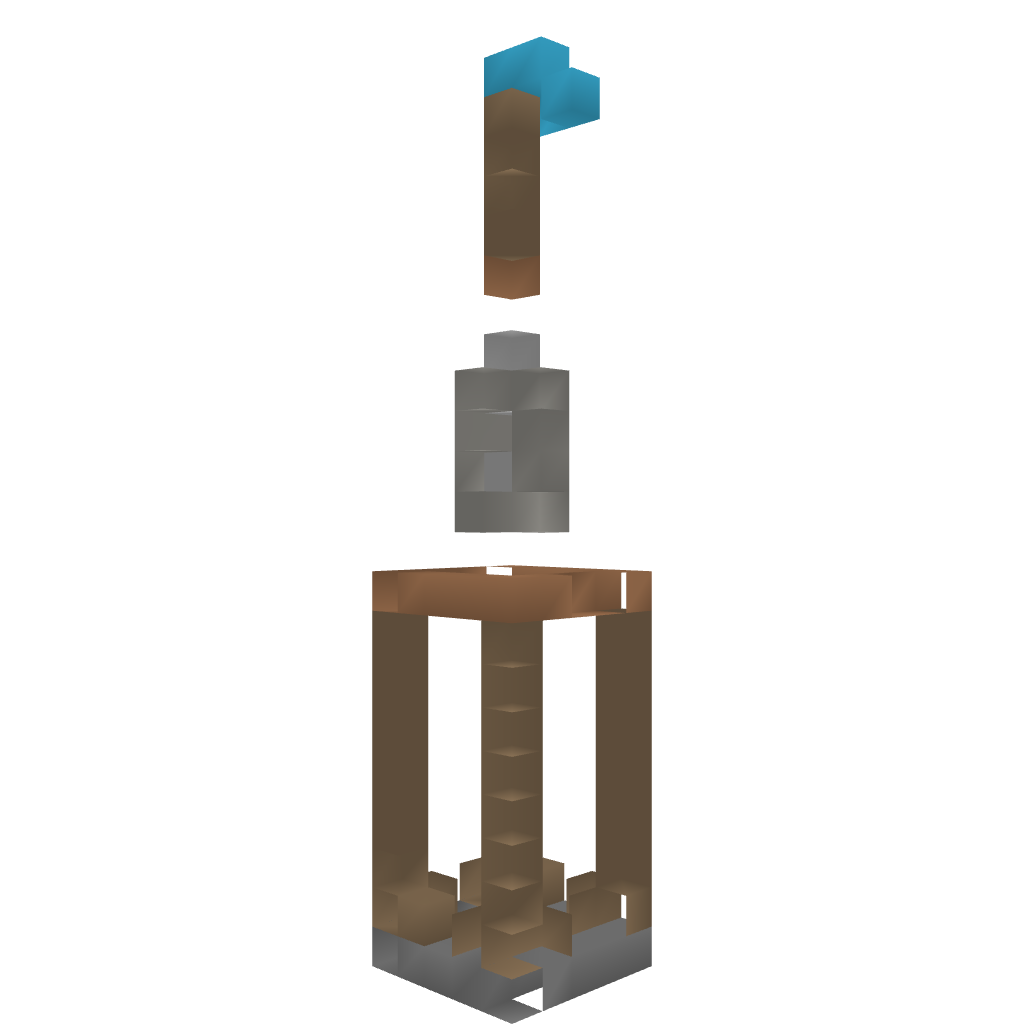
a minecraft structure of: Water Tank